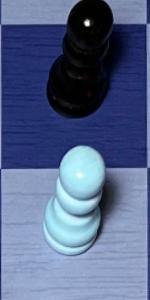
Label: Pawn_White